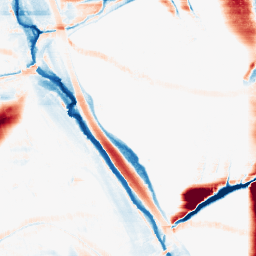
Category: morphological
Decomposition family: morphological_rect
Decomposition parameters: operation: average
width: 50
height: 10
Upsampling method: bicubic
Upsampling parameters: scale: 4
Upsampling scale: 4